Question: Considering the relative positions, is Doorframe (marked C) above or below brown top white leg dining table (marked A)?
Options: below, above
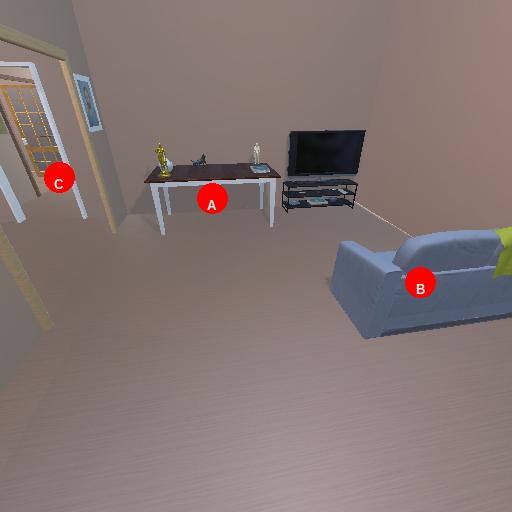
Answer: below